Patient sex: M
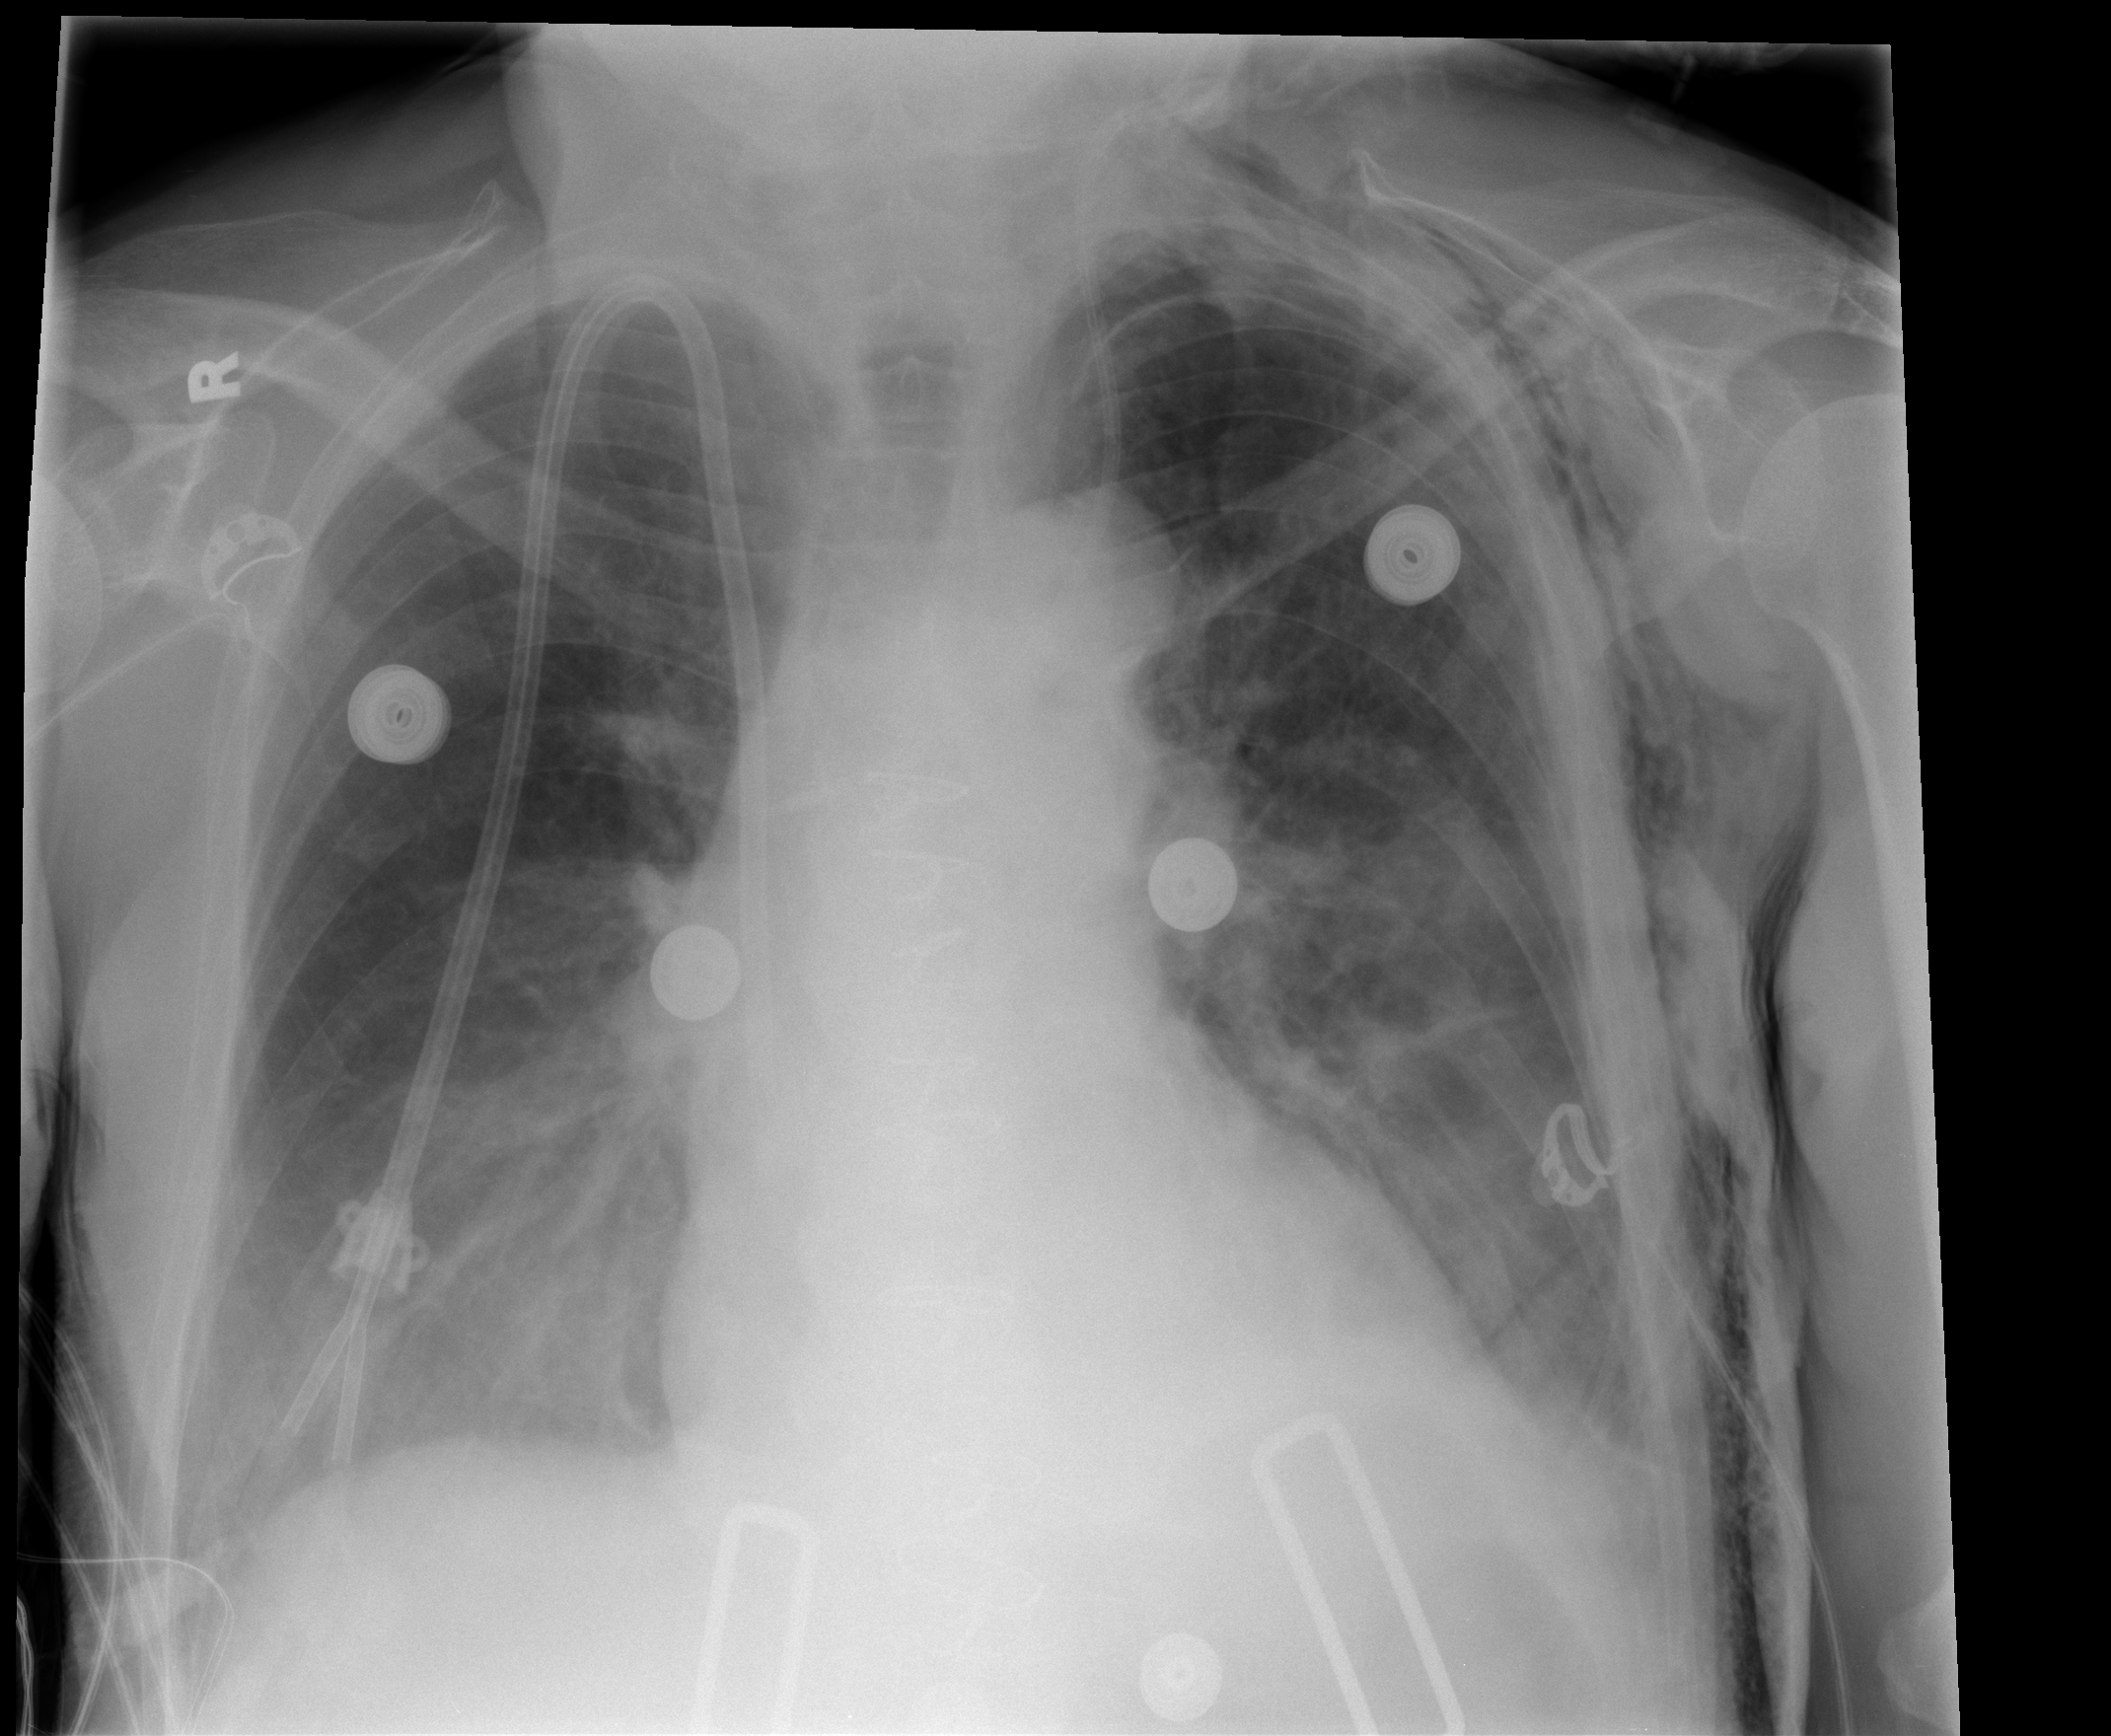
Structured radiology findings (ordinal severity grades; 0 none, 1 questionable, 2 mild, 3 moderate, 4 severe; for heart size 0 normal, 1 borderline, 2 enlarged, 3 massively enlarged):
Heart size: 0
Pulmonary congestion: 2
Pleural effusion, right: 0
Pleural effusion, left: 2
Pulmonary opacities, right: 0
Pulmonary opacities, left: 0
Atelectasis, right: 2
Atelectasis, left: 2